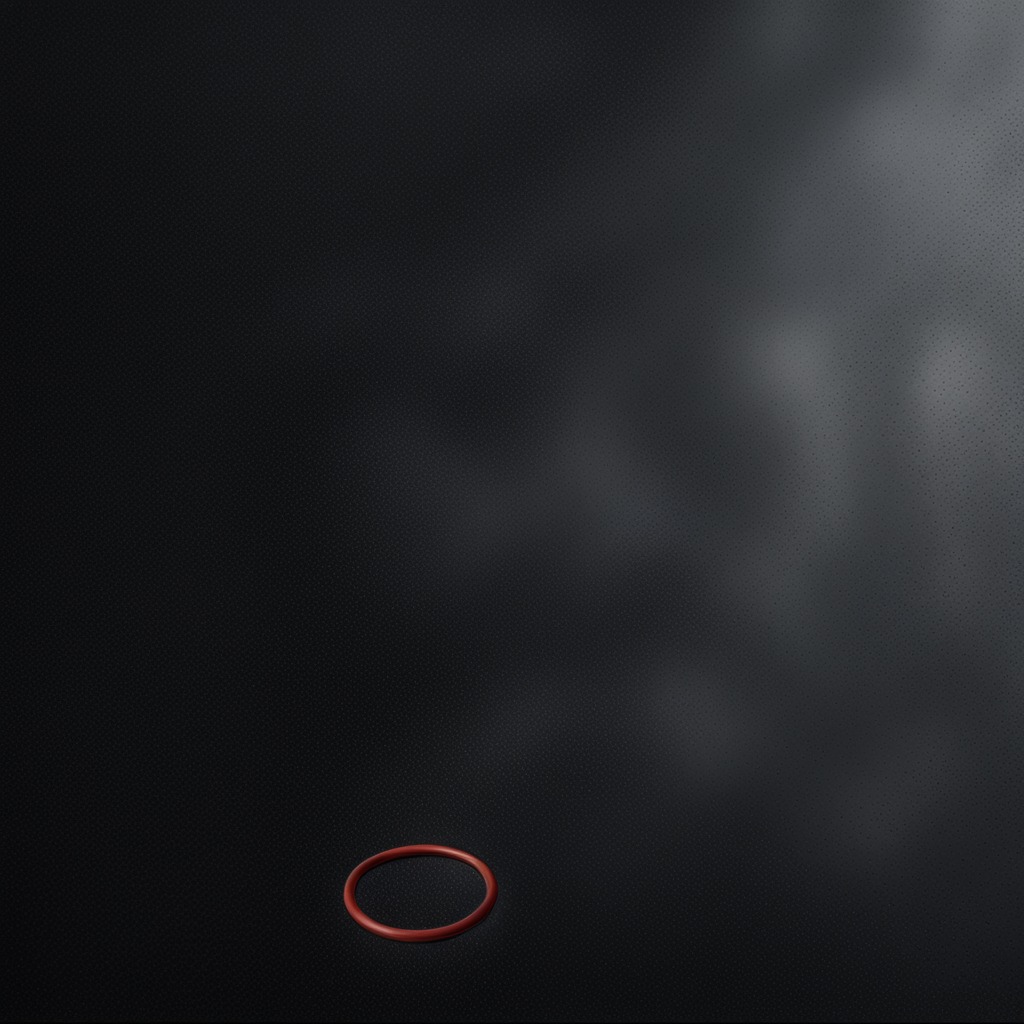
A rubber O-ring lies on a clean granite tabletop covered with a black rubber mat inside a workshop at night.